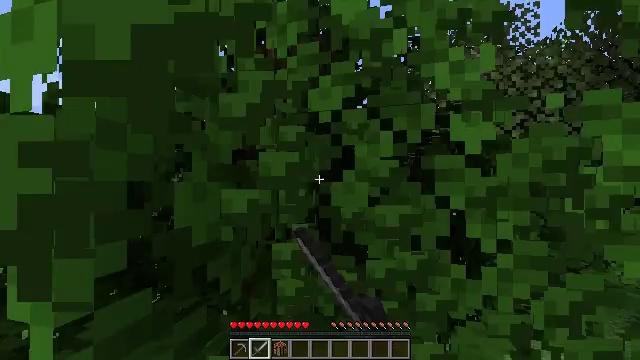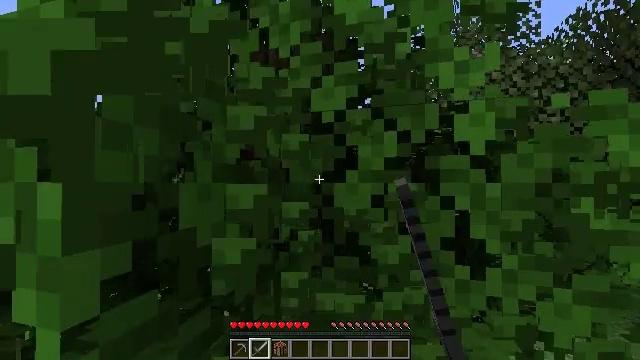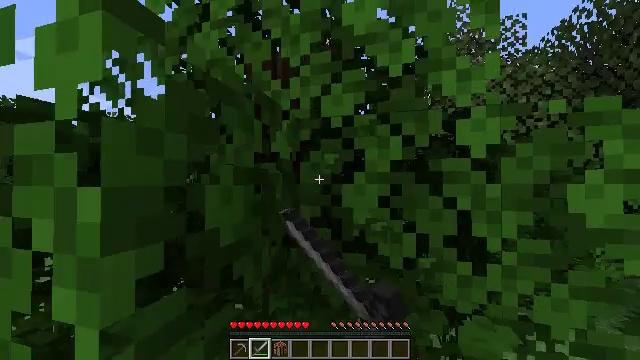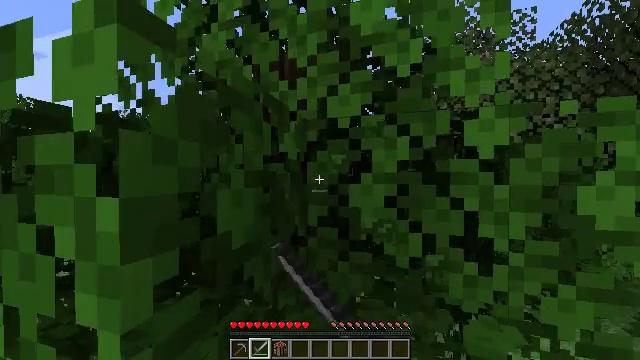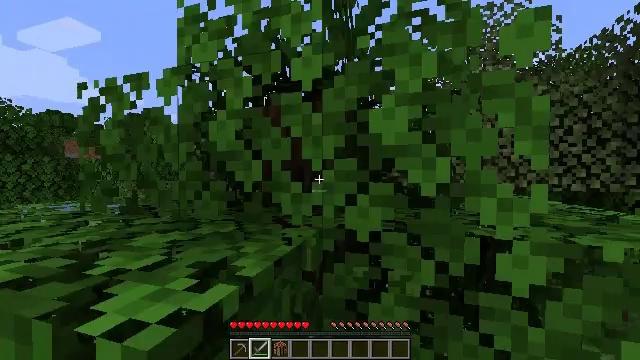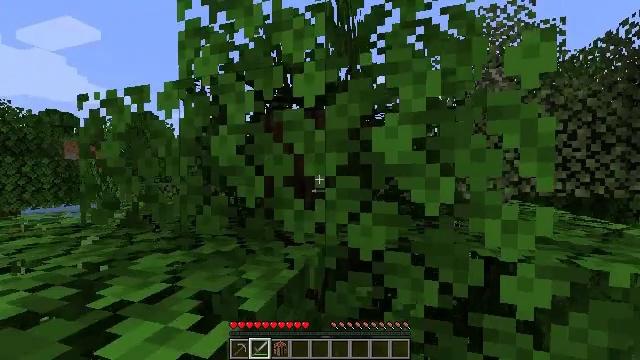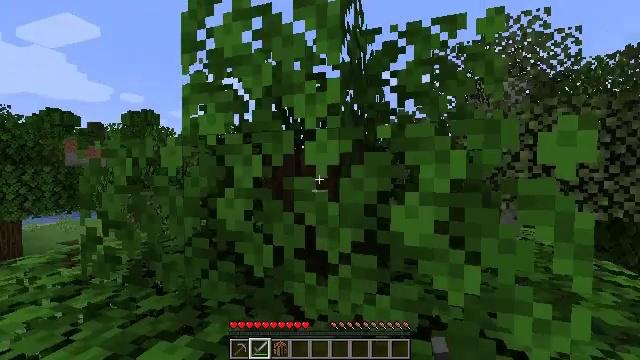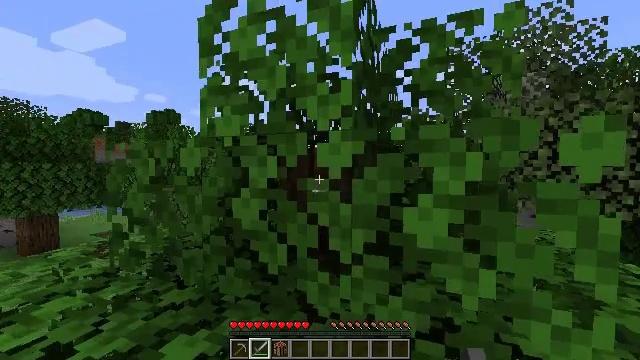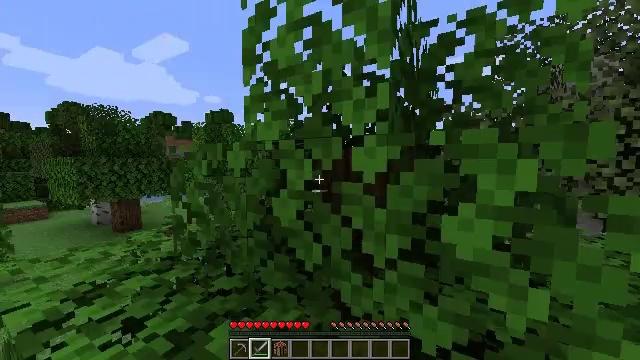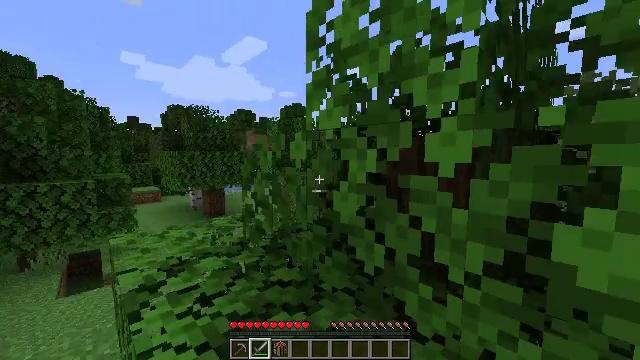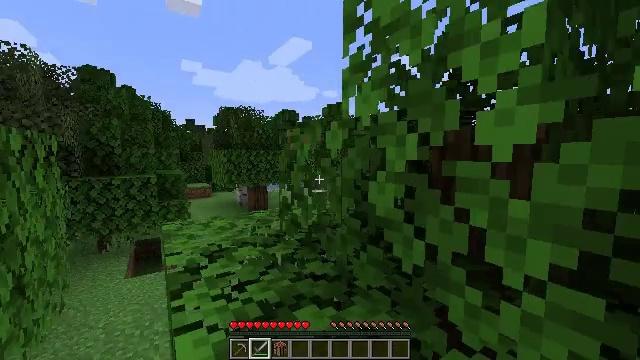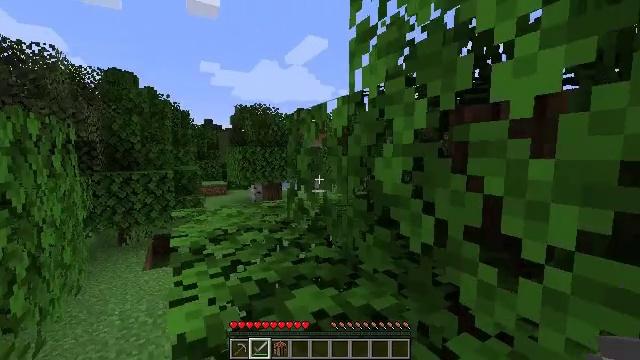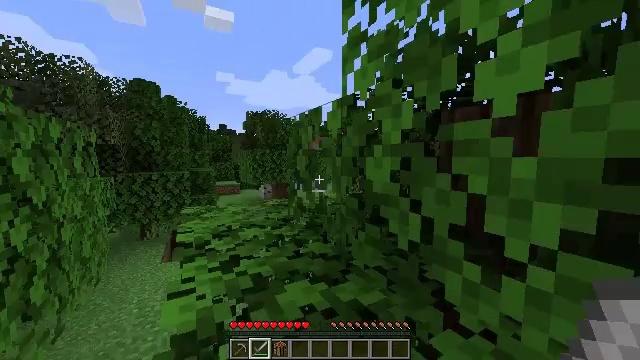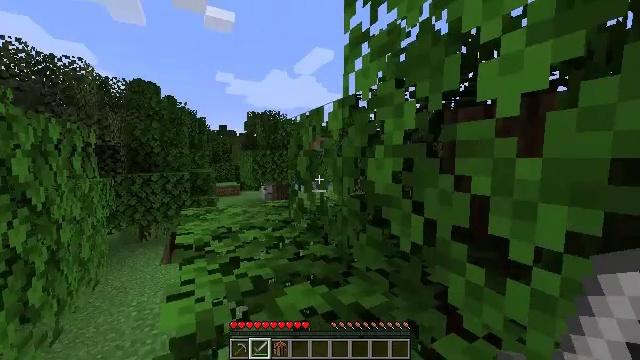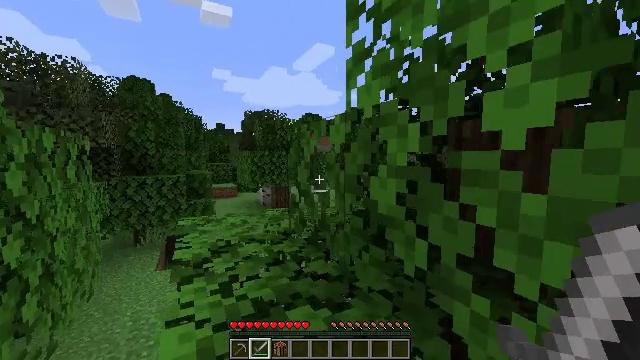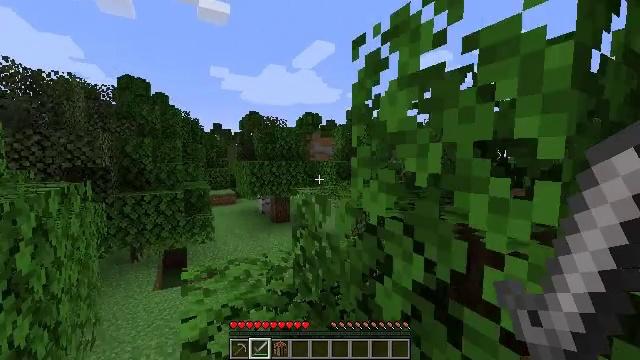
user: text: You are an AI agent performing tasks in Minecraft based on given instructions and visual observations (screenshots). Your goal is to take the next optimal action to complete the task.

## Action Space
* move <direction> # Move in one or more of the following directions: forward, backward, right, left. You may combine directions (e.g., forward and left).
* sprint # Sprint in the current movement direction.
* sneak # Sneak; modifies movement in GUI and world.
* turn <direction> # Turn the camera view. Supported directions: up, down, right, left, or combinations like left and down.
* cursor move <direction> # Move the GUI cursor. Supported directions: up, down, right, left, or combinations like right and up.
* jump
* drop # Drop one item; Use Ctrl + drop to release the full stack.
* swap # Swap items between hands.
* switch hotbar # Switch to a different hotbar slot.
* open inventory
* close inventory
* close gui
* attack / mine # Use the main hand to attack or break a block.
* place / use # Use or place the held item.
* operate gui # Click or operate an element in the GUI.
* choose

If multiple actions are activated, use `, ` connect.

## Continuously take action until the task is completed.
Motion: motion action
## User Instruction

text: Break the birch leaves block.
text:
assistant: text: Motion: move forward, sprint, attack / mine
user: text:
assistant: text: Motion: move forward, sprint, attack / mine
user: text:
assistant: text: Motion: move forward, sprint, turn left and down, jump
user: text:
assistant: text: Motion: move forward, sprint, jump
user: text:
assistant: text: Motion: move forward, sprint, jump
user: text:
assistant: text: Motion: move forward, sprint, jump
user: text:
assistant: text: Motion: move forward, sprint, turn left, jump
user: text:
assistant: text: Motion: move forward, sprint, turn left and down
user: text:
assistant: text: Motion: move forward, sprint, turn left and down
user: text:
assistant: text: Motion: move forward, sprint, turn left
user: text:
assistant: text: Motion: move forward and move left, sprint, turn left
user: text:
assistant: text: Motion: move forward and move left, sprint, turn left
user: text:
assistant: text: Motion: move forward and move left, sprint
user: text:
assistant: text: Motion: move forward and move left, sprint, jump
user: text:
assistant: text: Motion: move forward and move left, sprint, jump
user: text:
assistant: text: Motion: move forward and move left, sprint, jump
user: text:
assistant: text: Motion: move forward, sprint, jump
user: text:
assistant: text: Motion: move forward, sprint
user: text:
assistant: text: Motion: move forward, sprint
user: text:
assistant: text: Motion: move forward, sprint
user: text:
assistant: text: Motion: move forward, sprint
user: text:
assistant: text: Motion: move forward, sprint, turn right
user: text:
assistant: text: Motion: move forward, sprint, turn right and down
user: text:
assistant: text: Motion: move forward, sprint, turn right and down
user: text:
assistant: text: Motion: move forward, sprint, turn right and down, jump
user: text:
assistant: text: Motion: move forward, sprint, turn right and down, jump
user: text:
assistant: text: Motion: move forward, sprint, turn right and down, jump
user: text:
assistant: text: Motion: move forward and move right, sprint, turn right and down, jump
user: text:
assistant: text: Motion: move forward and move right, sprint, turn right and down
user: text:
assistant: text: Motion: move forward and move right, sprint, turn right